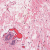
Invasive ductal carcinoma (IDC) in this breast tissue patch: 0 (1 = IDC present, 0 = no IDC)